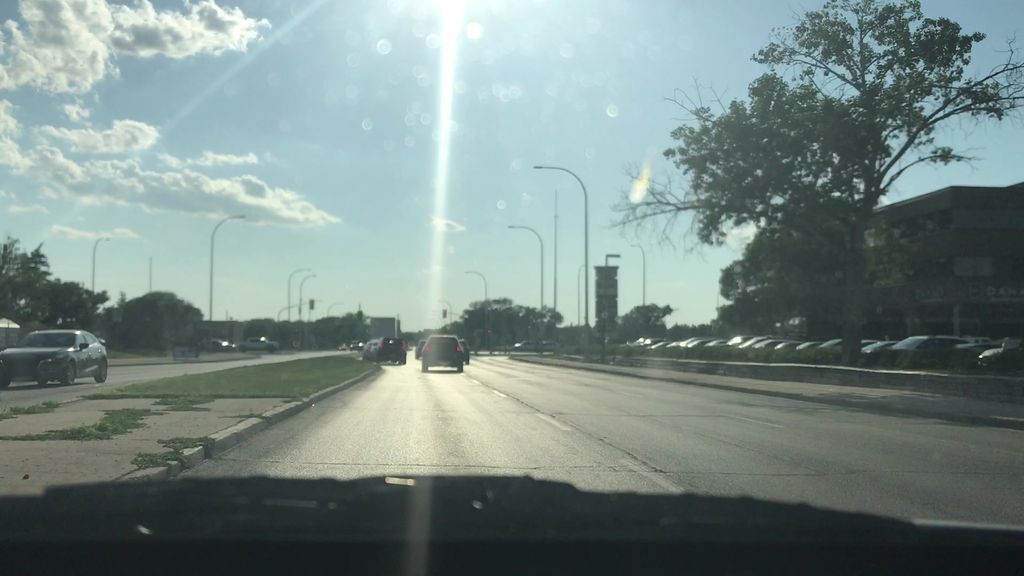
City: winnipeg